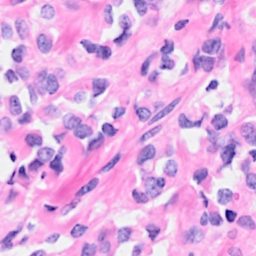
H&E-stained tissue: Breast